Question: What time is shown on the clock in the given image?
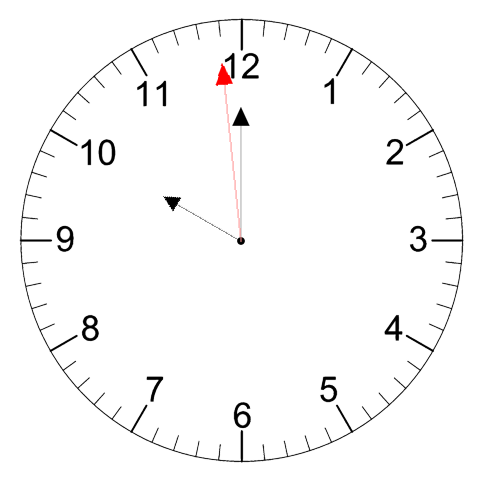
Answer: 09:59:59